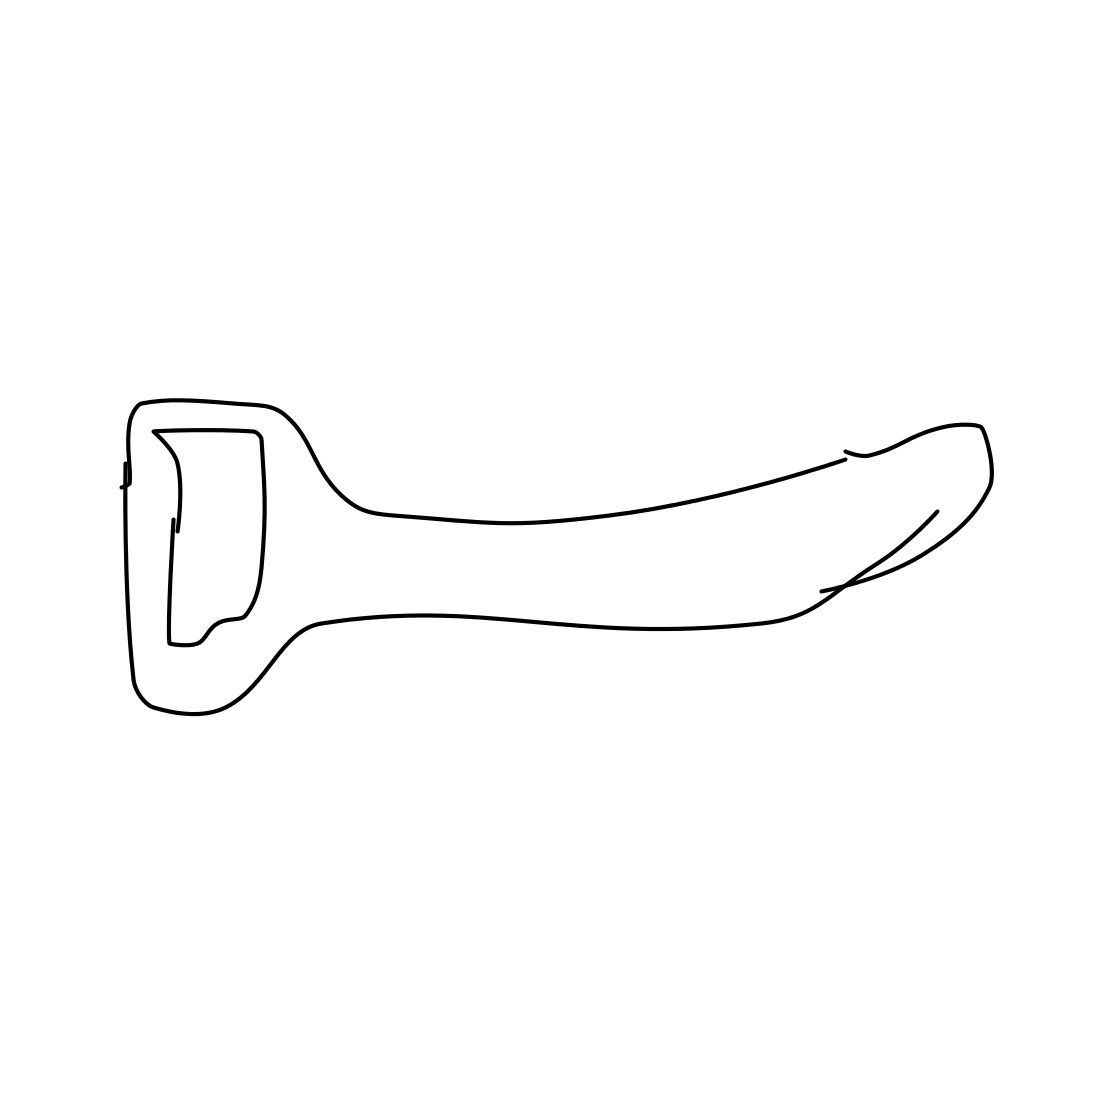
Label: bottle opener